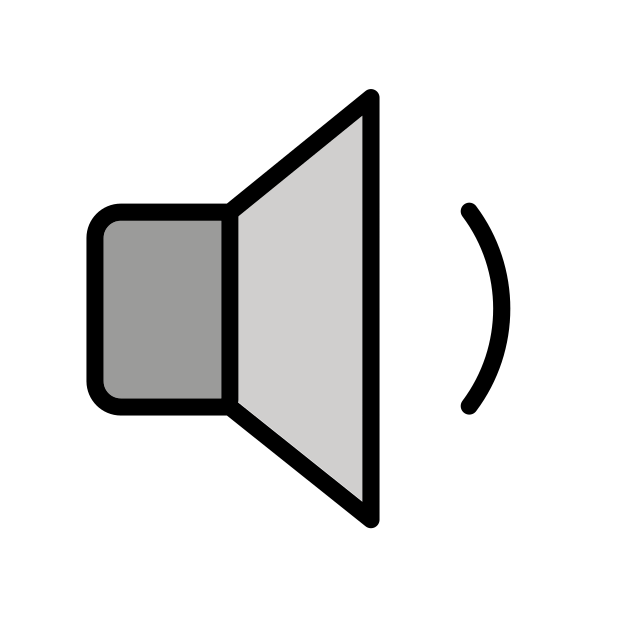
speaker low volume